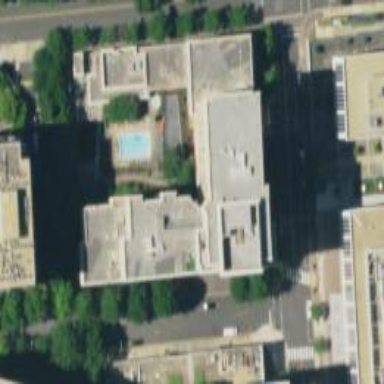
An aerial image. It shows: Part of building is shown in the image.